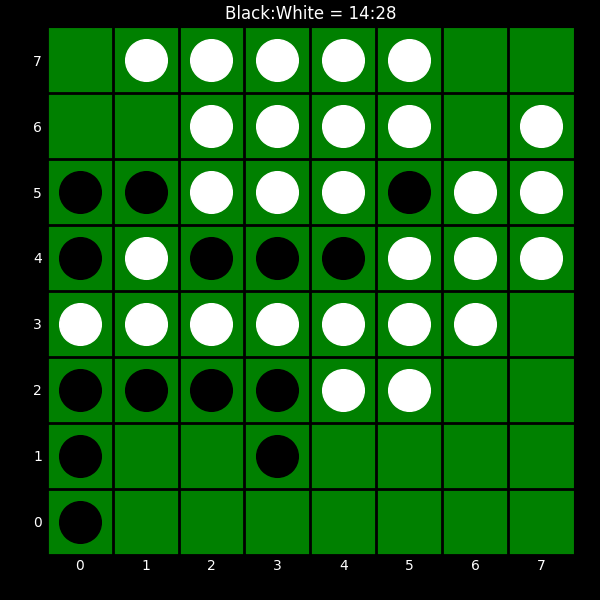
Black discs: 14
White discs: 28